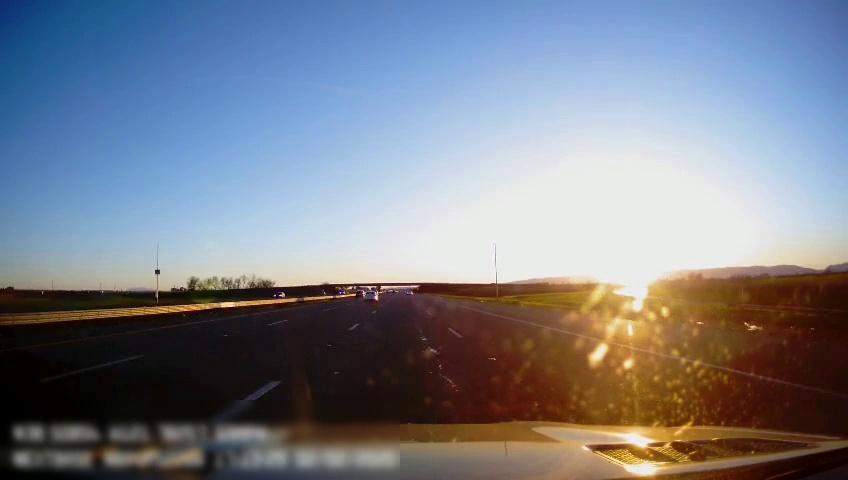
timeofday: Day
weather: Sunny
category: Drivable Space
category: Drivable Space
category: Vehicles | SUV
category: Vehicles | Car
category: Vehicles | Car
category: Lanes | Alternate Lane
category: Lanes | Alternate Lane
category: Lanes | Current Lane
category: Lanes | Current Lane
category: Lanes | Alternate Lane